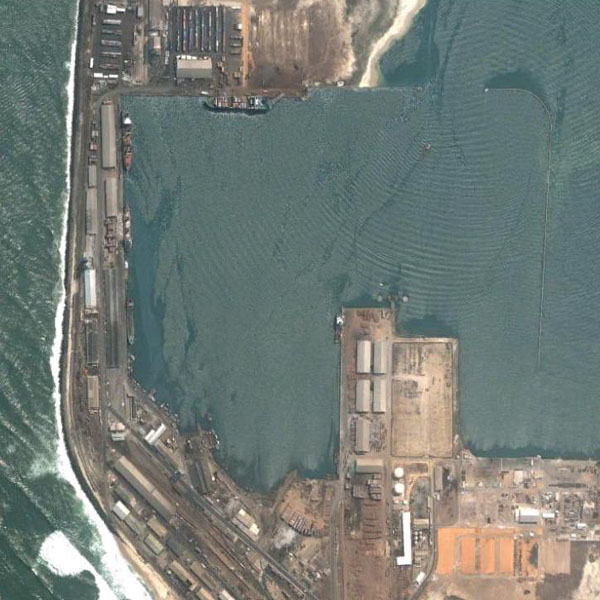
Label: Port